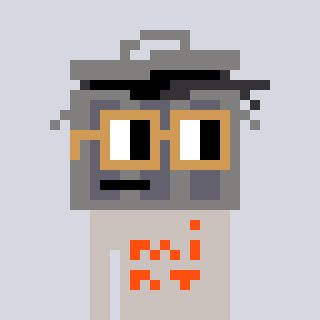
a pixel art character with square brown glasses, a trashcan-shaped head and a foggrey-colored body on a cool background